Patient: sex F, age 69
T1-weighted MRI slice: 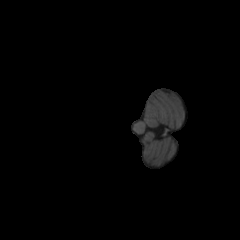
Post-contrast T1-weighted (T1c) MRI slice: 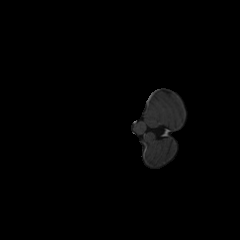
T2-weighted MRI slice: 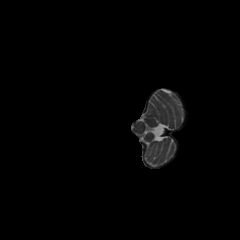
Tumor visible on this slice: no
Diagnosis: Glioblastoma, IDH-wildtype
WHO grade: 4